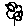
Label: flower